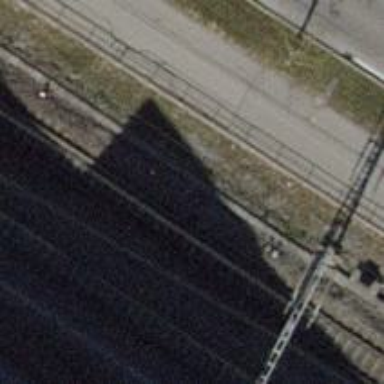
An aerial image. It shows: Single railway track with electrification through contact line.